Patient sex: M
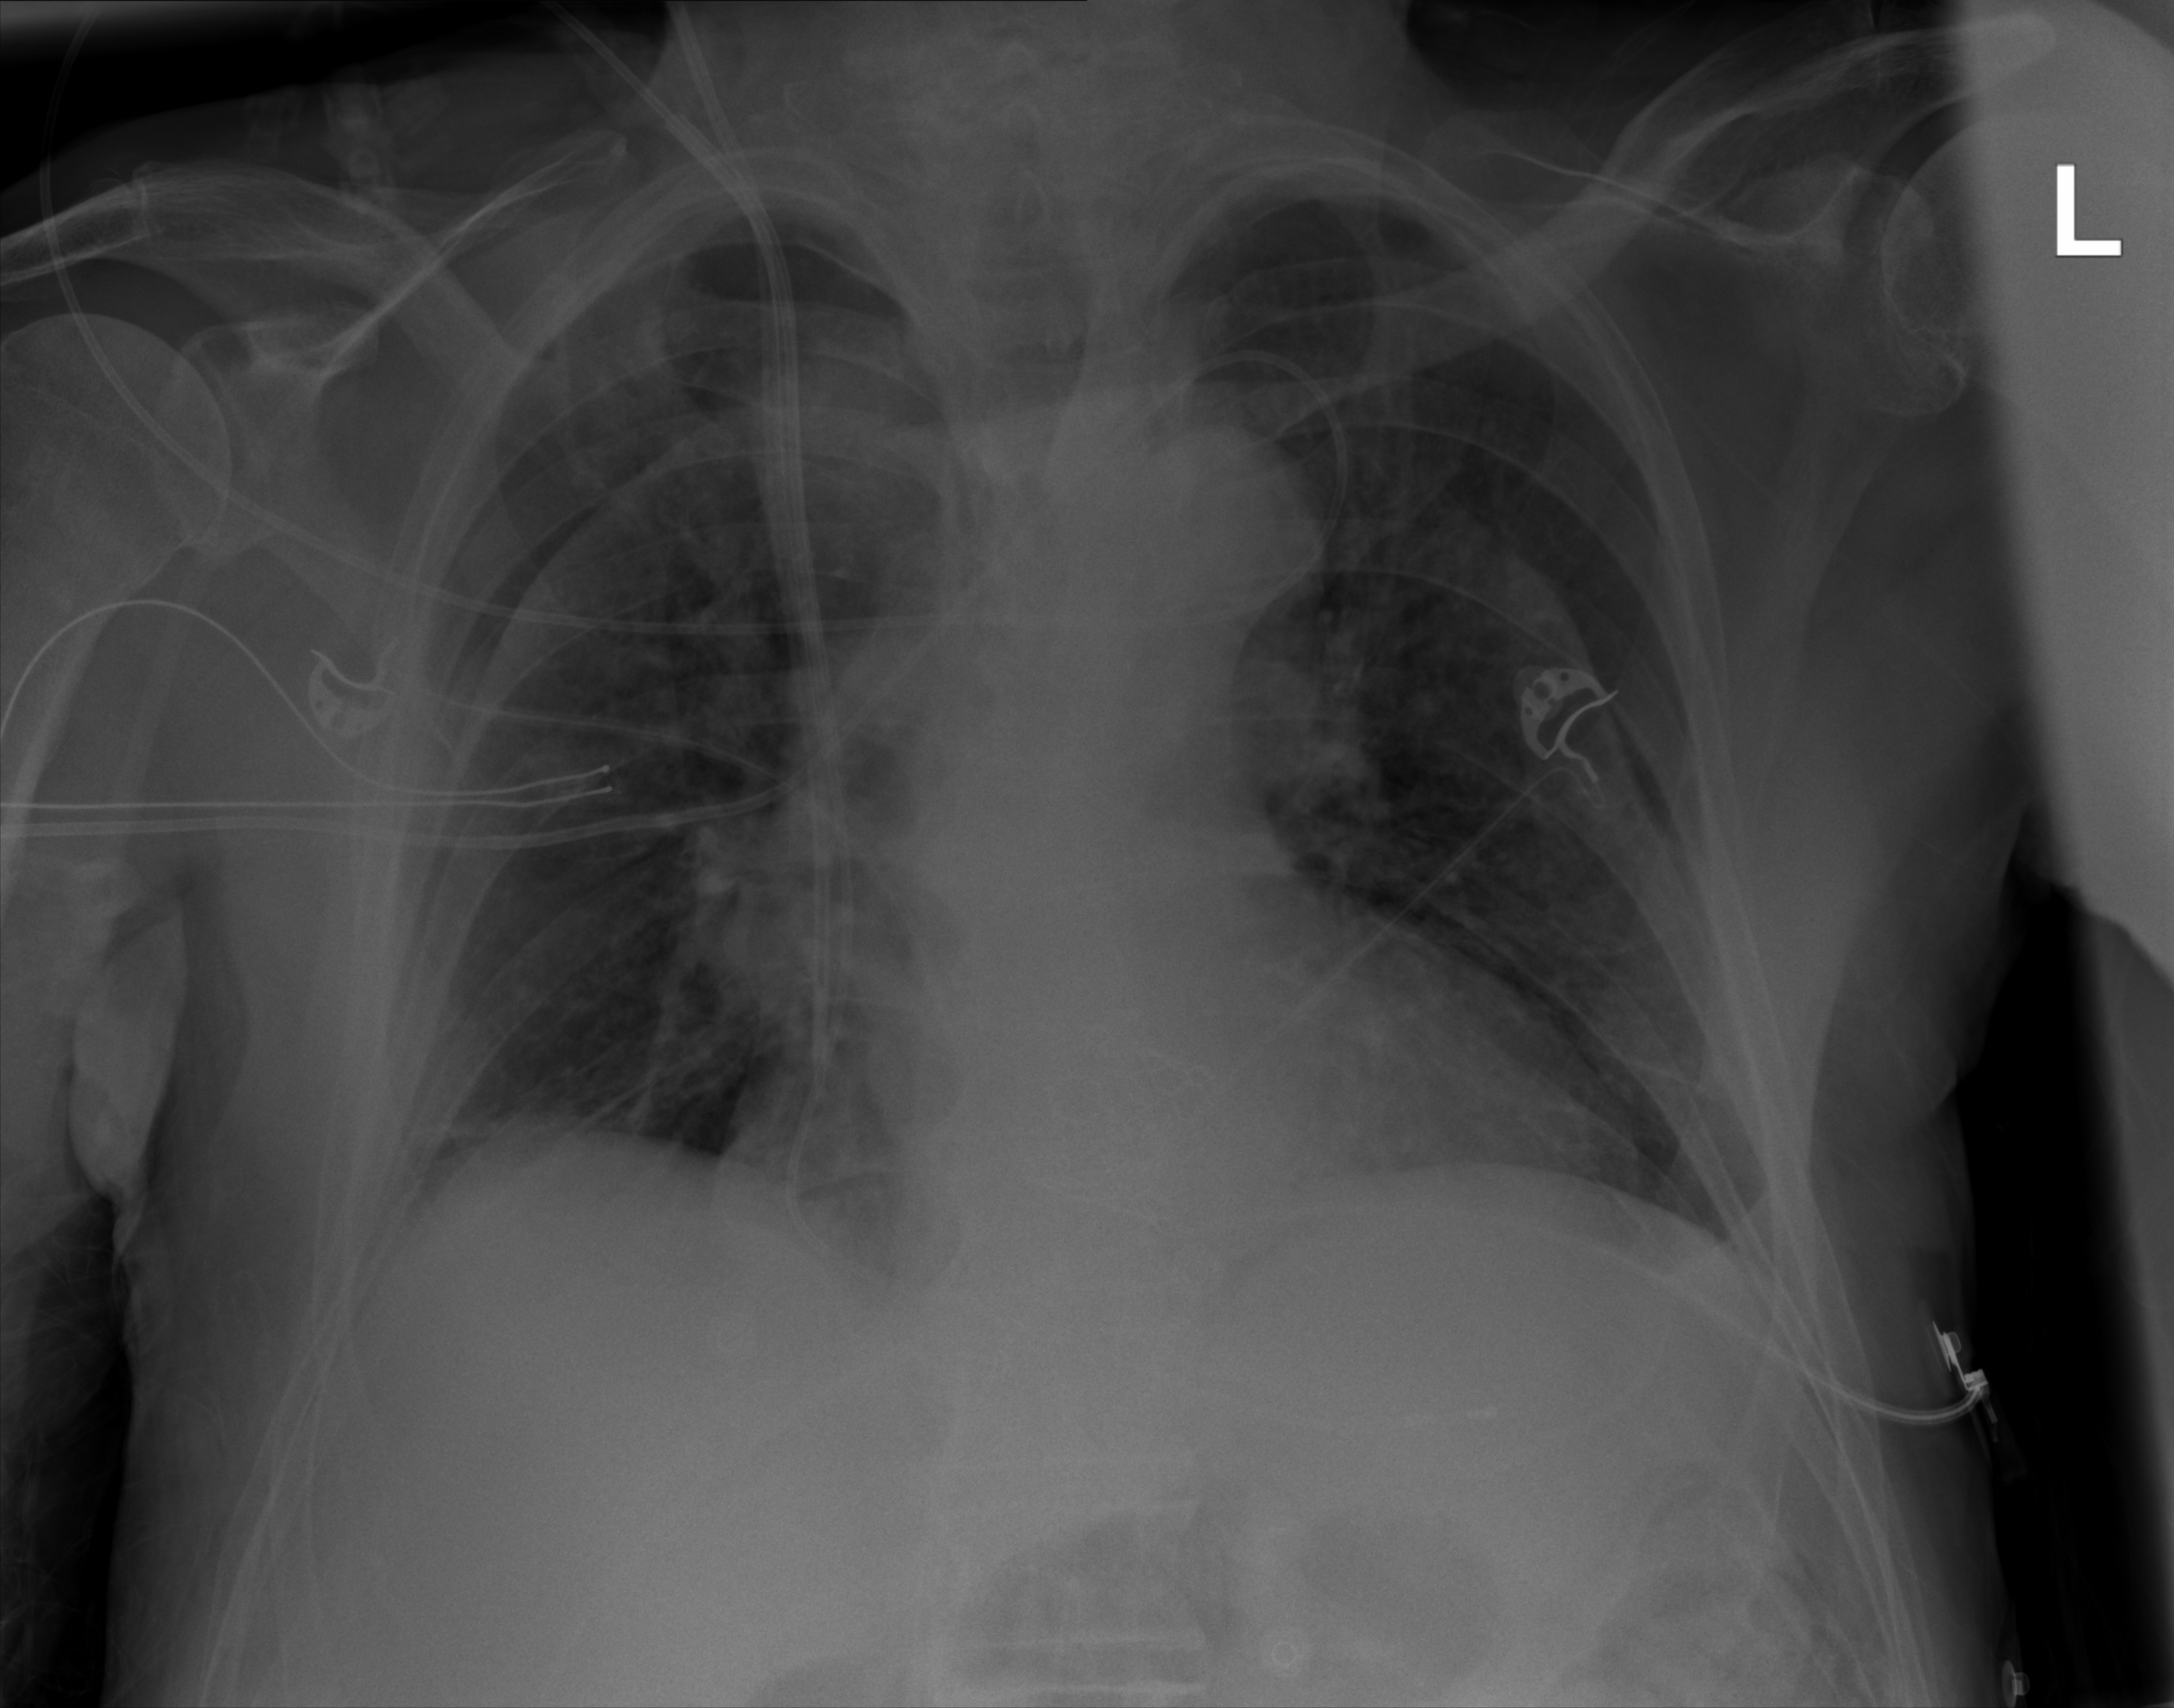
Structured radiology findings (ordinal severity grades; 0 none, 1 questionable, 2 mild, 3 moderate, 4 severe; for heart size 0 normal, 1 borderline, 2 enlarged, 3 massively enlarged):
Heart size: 2
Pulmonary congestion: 2
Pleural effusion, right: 0
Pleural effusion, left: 0
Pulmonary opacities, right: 0
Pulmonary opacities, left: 0
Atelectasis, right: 0
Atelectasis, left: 0